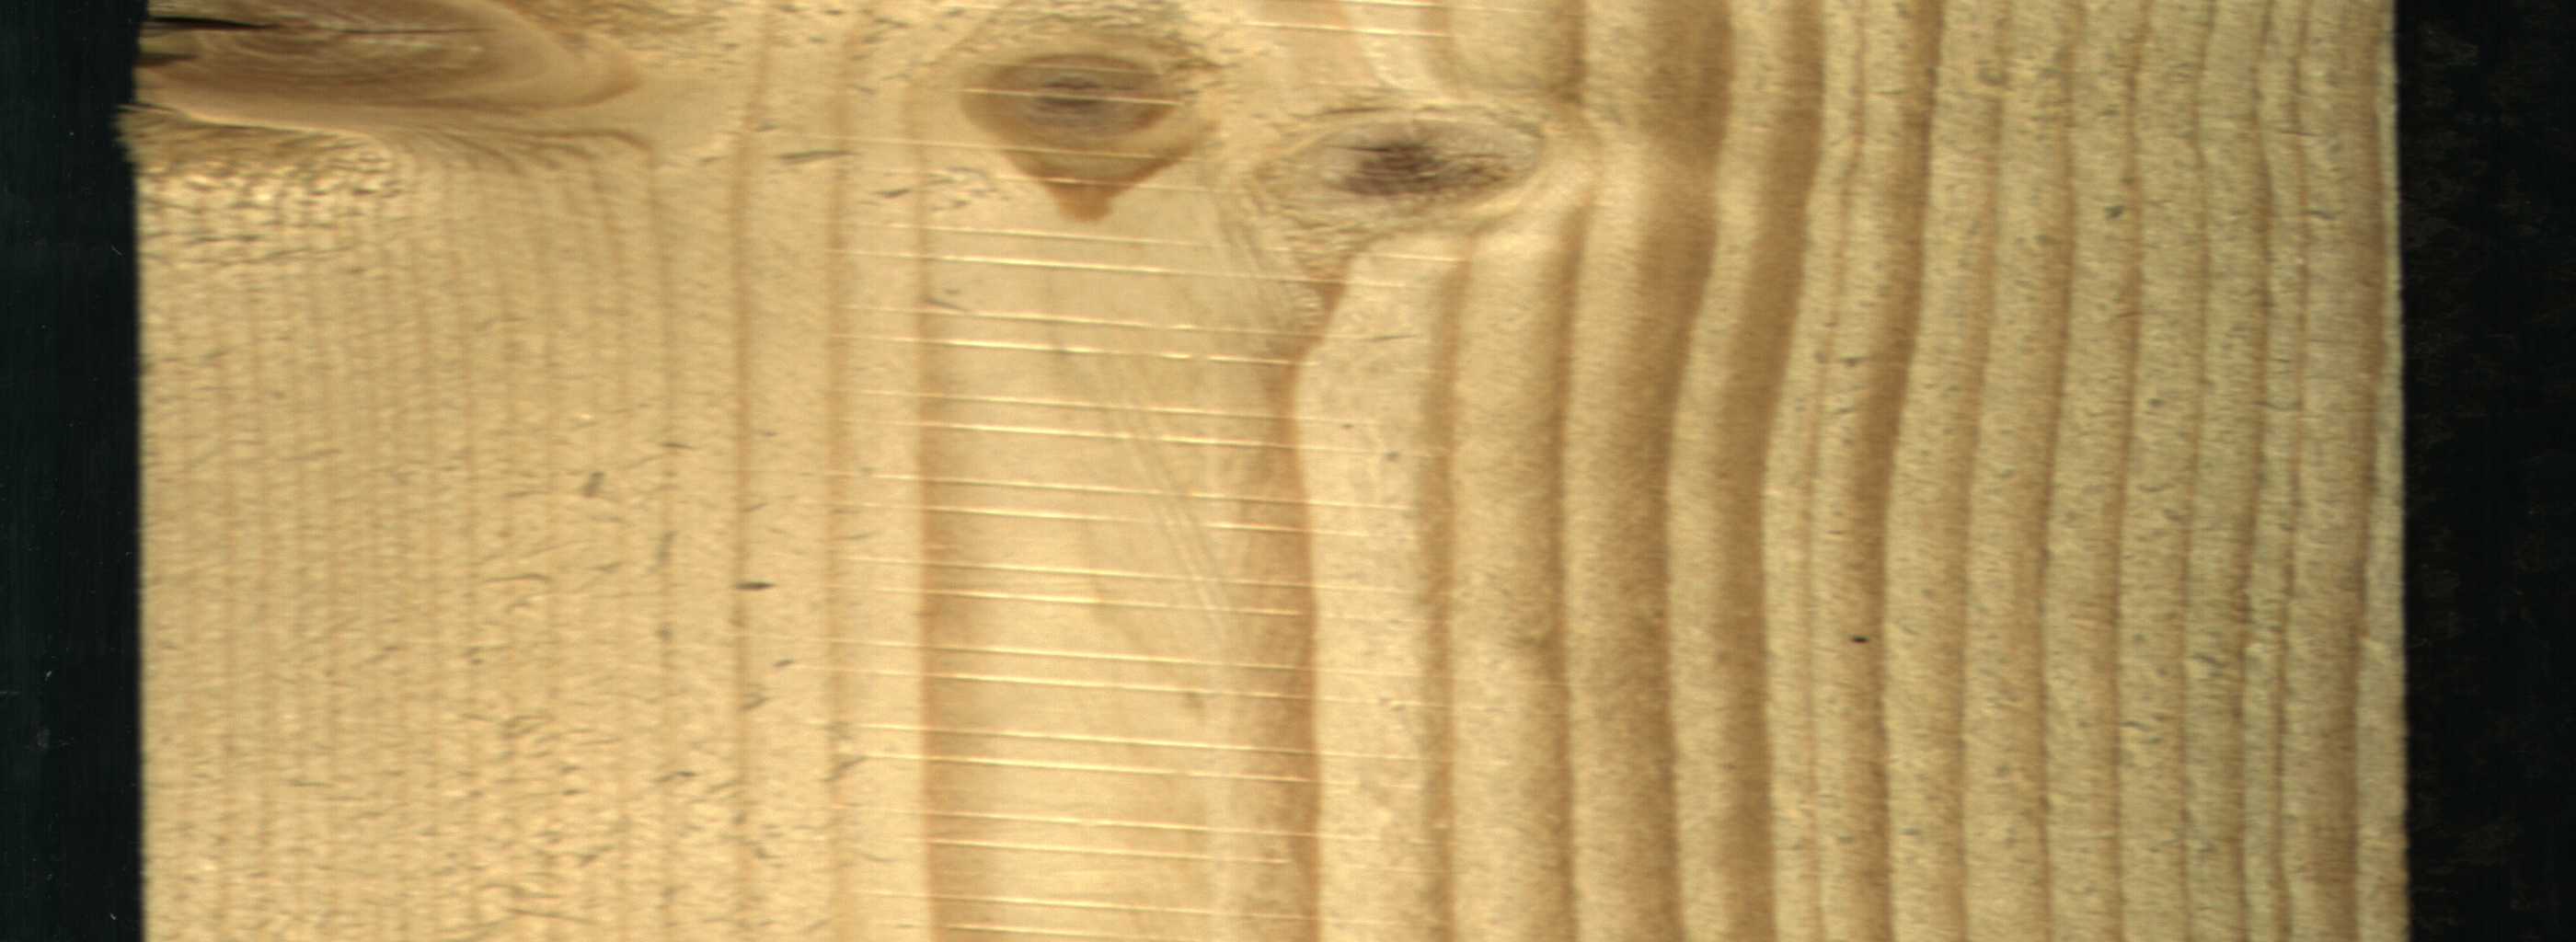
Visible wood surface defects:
knot_with_crack
Live_Knot
Live_Knot